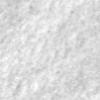
Label: no_change